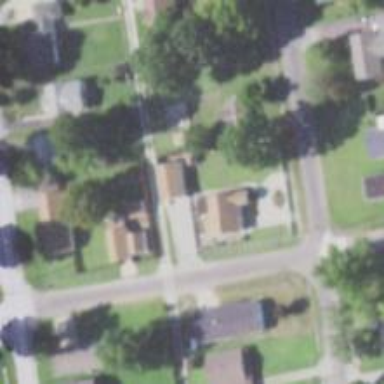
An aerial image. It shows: Alley classified as service road.